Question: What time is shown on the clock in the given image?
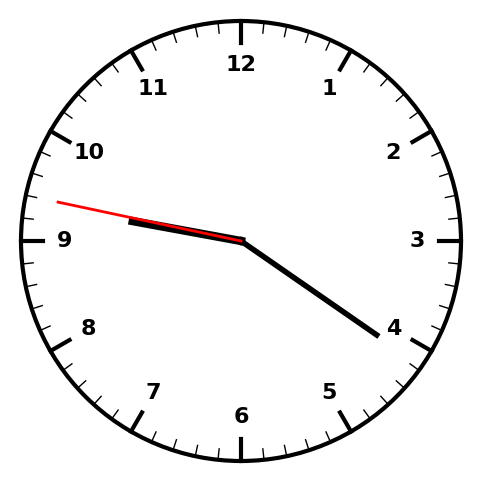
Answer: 09:20:47